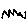
Label: zigzag